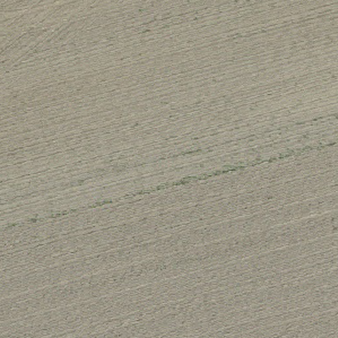
Label: other